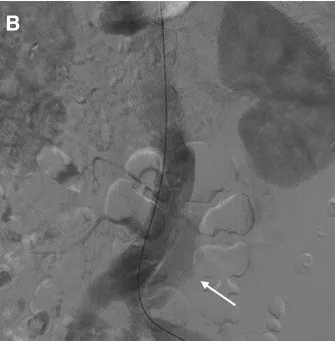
(B) Intraoperative angiography showed the false lumen opacification in abdominal aorta.
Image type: radiology (ct)